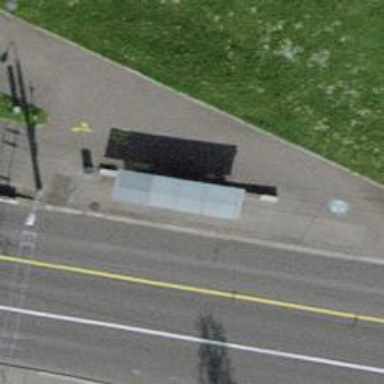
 serving as platform for public transportation."